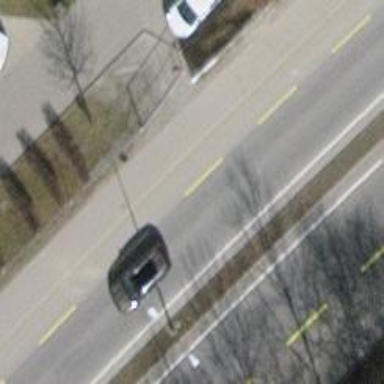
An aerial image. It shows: Asphalt sidewalk along the footway.